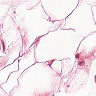
Metastatic tissue present: no